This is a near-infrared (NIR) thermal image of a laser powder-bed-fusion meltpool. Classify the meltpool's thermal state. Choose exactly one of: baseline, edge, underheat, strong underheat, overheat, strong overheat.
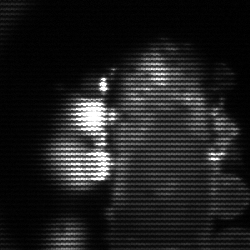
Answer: strong underheat